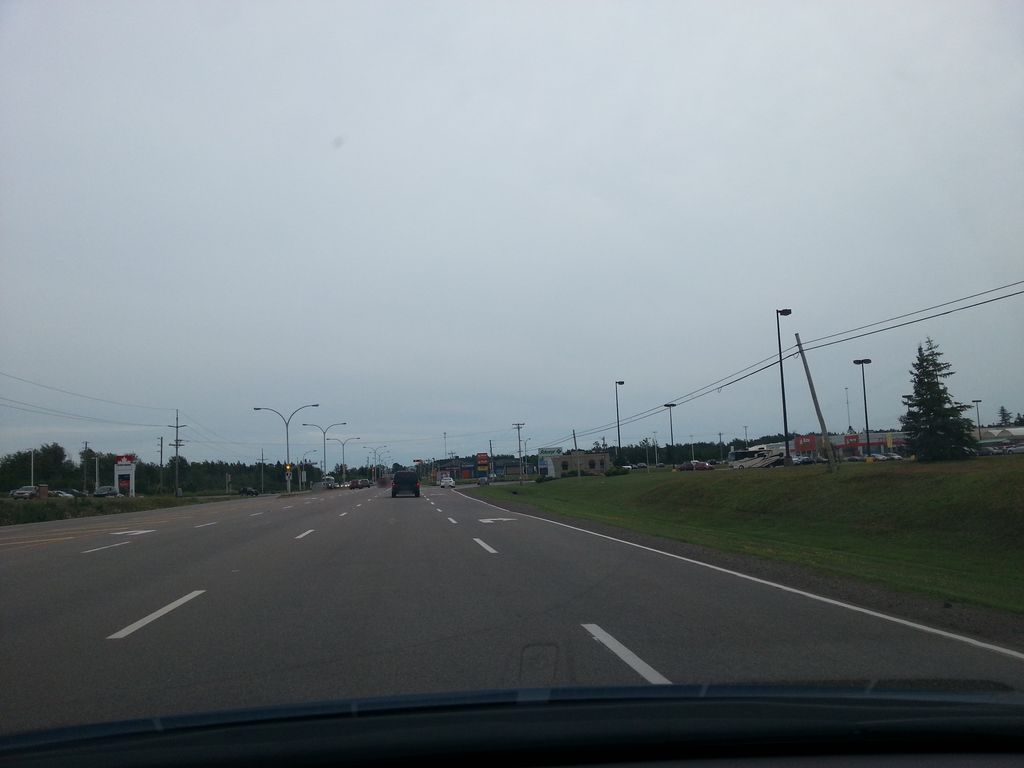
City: charlottetown